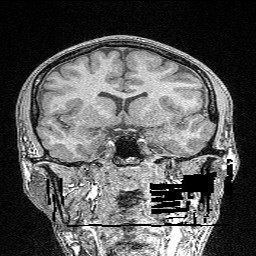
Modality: FLASH
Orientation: sagittal
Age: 23
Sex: male